Field crop: tomato
Growth stage: 1
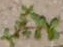
Species: portulaca